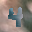
Label: 4